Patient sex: M
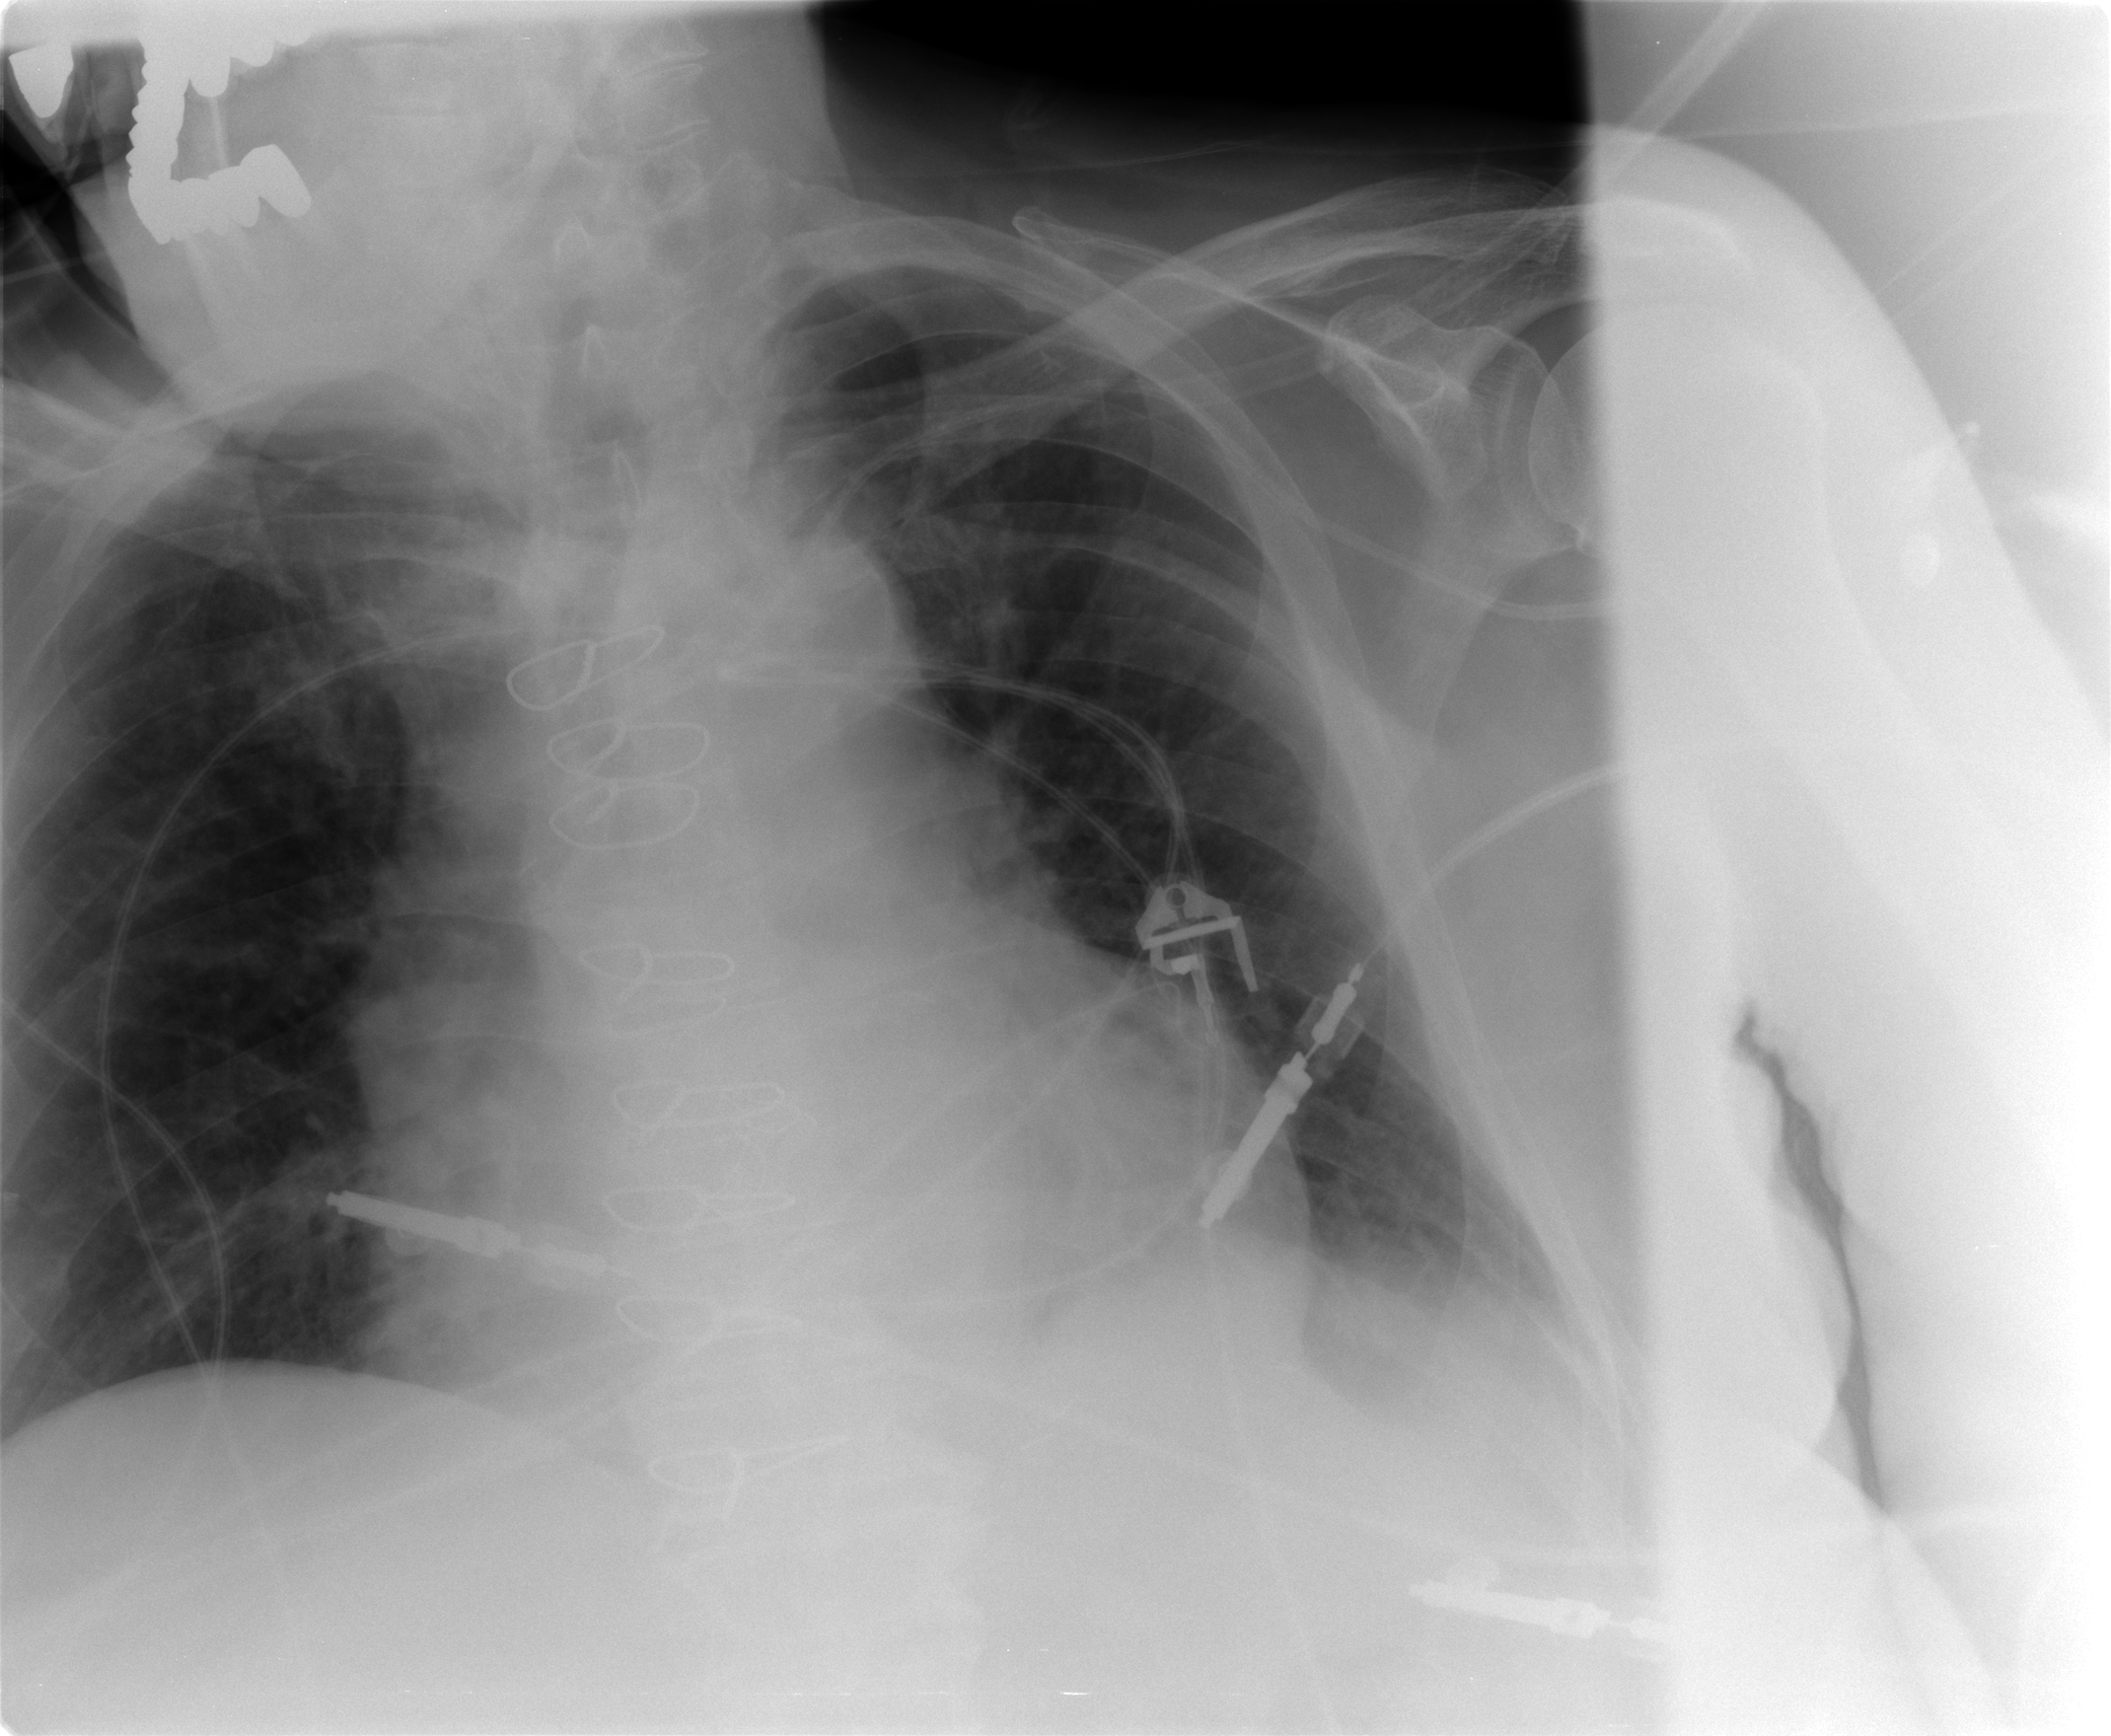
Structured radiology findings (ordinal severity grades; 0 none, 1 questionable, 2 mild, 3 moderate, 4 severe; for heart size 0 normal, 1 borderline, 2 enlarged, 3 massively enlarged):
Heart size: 2
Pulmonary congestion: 1
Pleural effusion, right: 0
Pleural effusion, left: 1
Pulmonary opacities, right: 0
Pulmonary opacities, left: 0
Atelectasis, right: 0
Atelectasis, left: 2